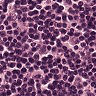
Metastatic tissue present: no